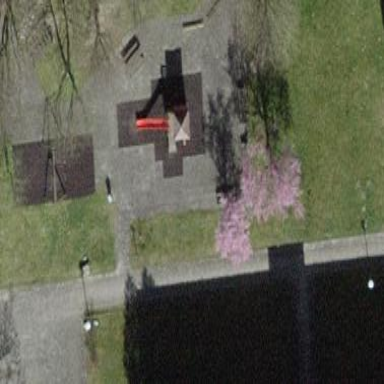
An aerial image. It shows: Playground area for leisure land.